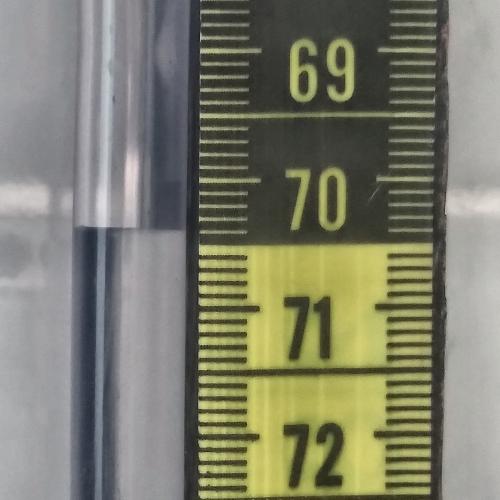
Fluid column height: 70.4 cm